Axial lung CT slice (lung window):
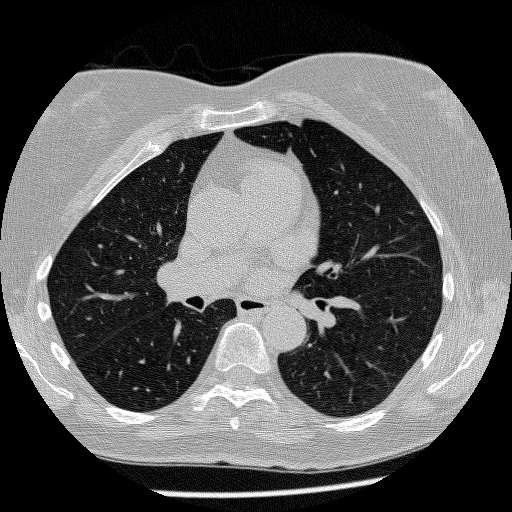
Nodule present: no